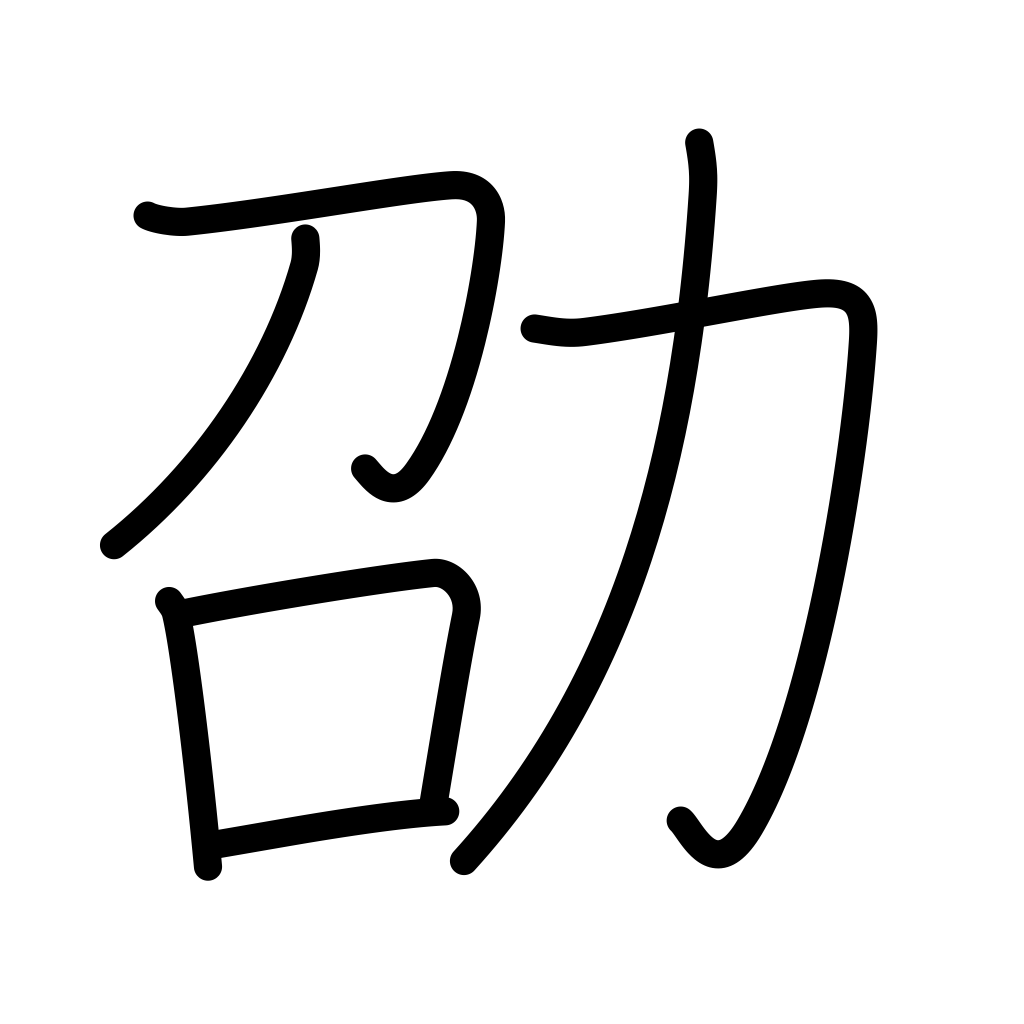
Meaning: recommend, work hard, beautiful